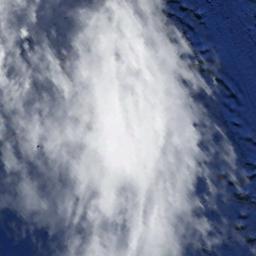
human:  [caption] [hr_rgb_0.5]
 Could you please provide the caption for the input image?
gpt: A thin cloud floated over the neat farmland .

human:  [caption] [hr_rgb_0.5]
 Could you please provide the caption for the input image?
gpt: The white cloud is above blue sea .

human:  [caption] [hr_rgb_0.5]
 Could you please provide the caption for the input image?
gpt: Large group of white clouds on blue sea .

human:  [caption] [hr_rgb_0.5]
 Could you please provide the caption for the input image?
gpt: The stratus clouds are located above the surface of the sea .

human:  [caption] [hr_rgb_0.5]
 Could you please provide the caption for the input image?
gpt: There are white clouds over a blue sea .